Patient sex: M
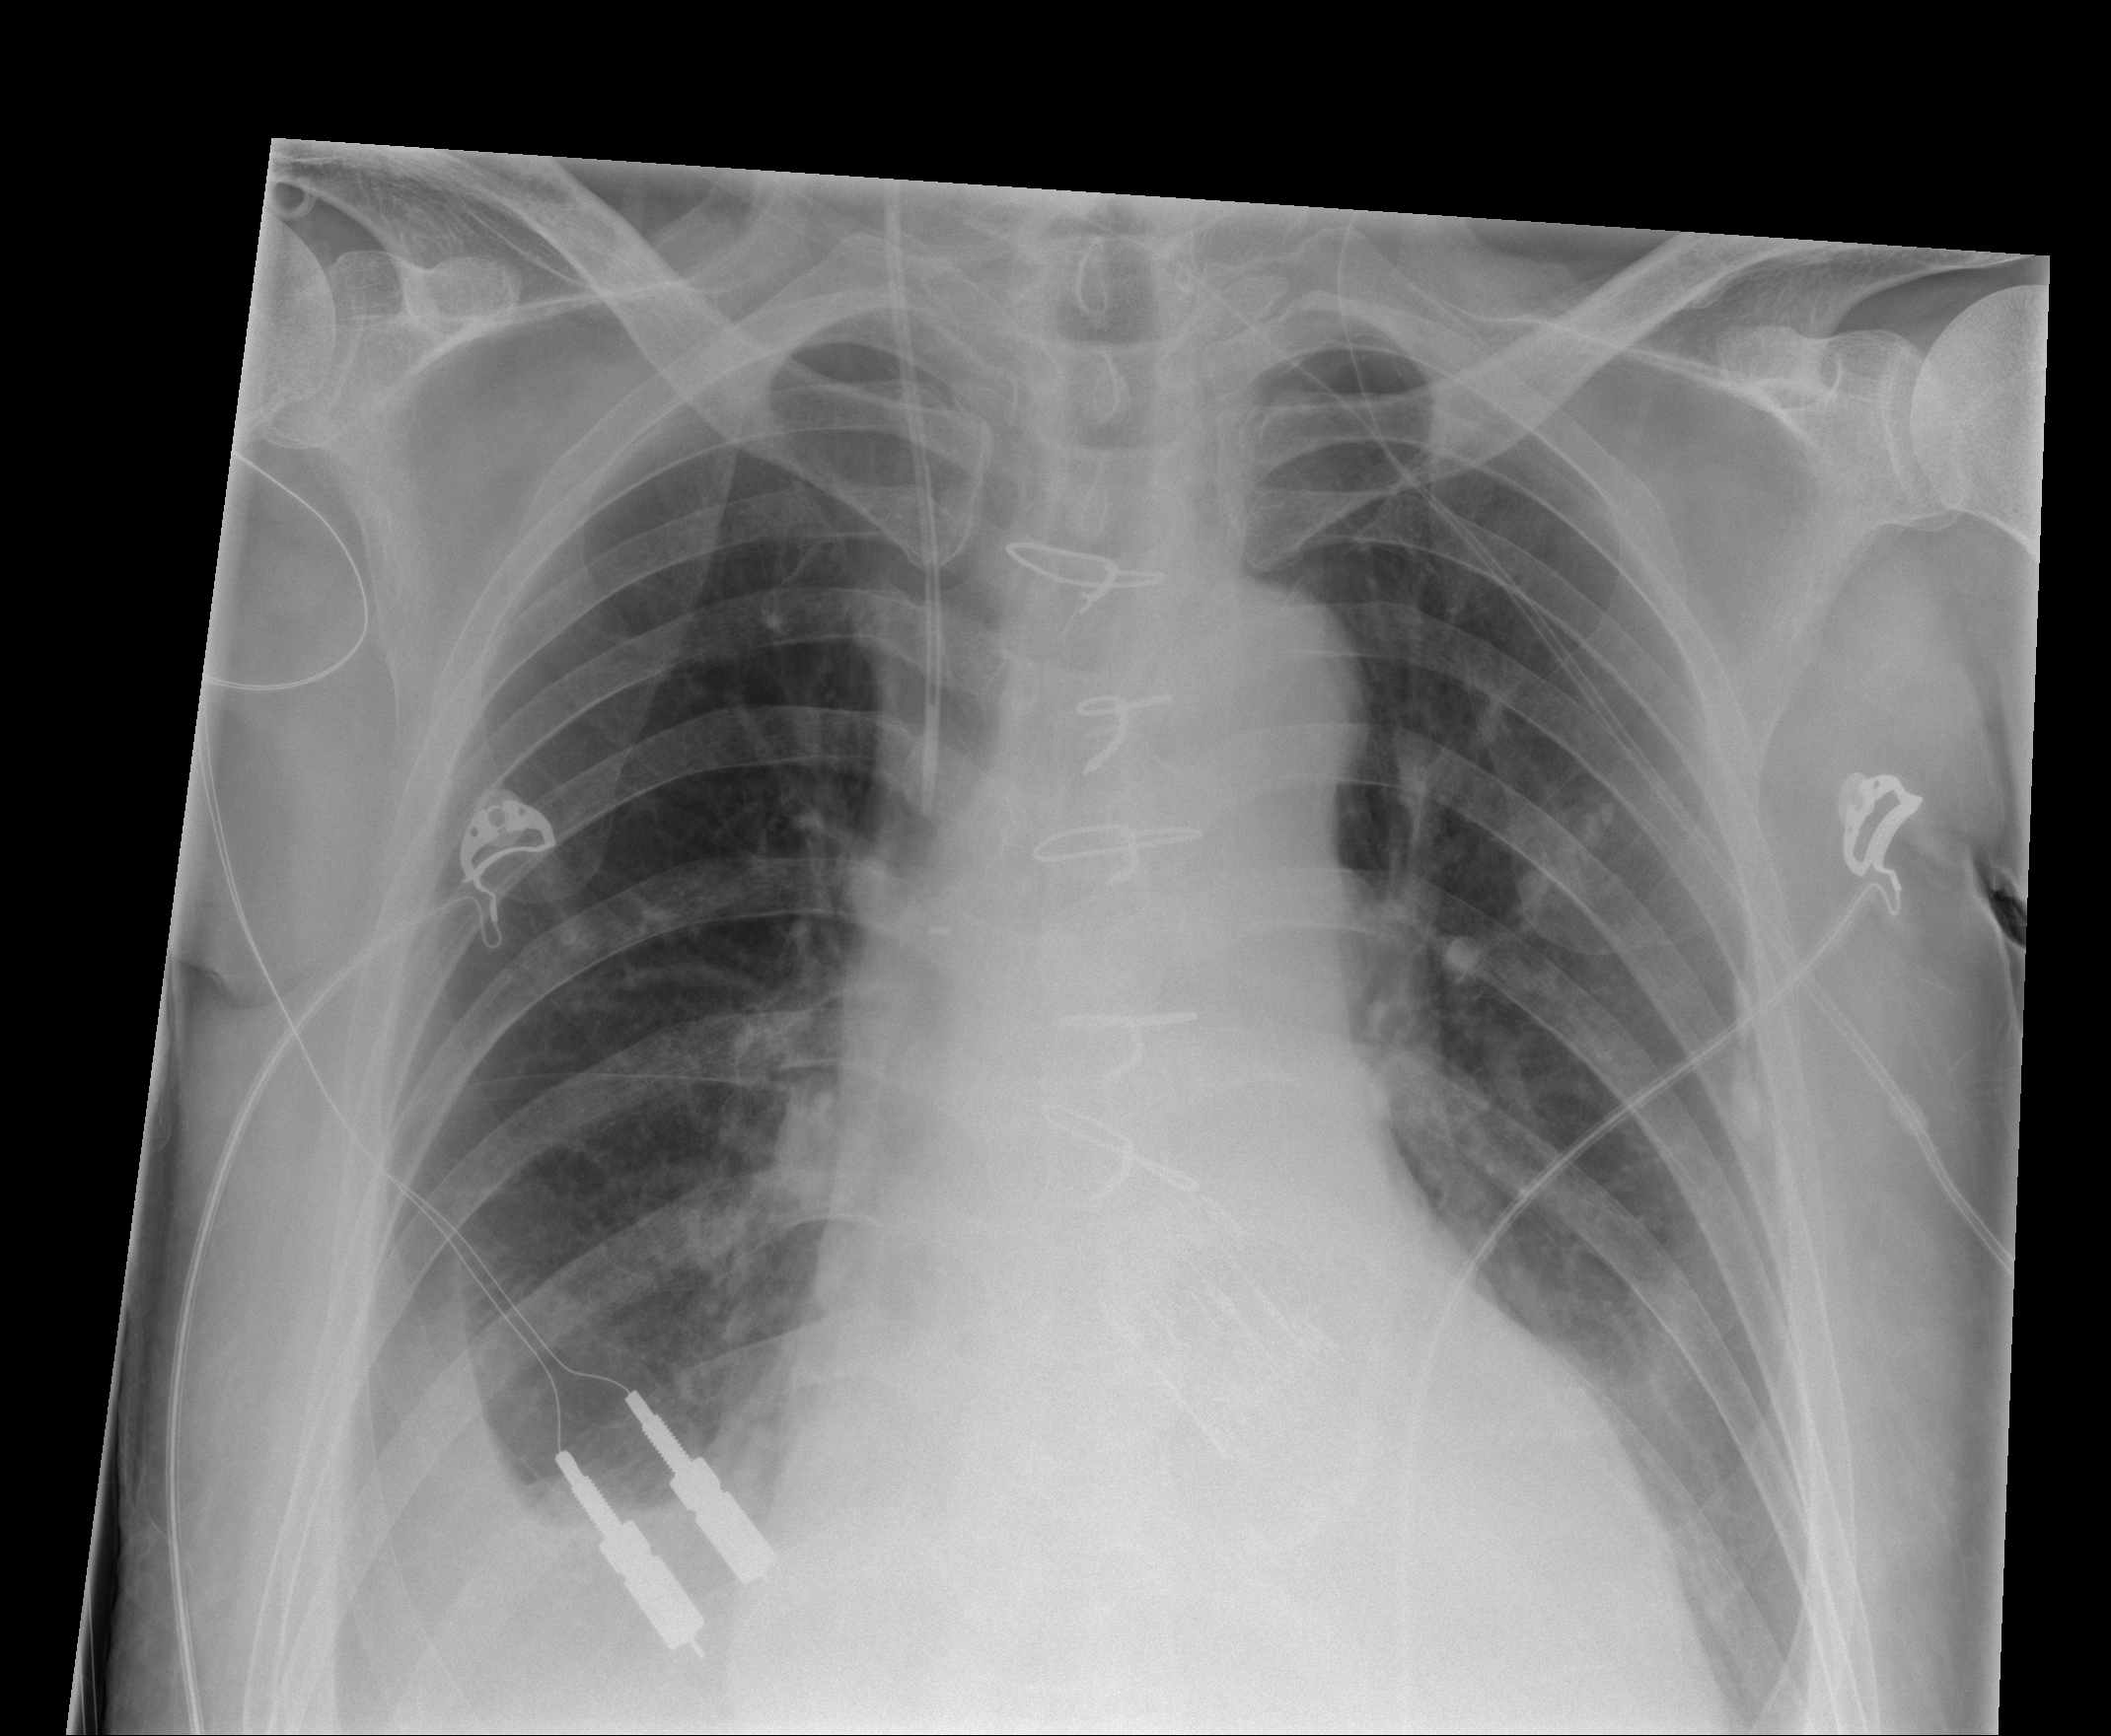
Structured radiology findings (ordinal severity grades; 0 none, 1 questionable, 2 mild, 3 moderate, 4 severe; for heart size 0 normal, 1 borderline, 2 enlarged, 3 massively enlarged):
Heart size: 2
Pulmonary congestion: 0
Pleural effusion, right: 2
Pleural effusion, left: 1
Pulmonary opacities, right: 0
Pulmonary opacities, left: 0
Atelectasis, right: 0
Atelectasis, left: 0